Field crop: maize
Growth stage: 2
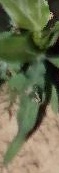
Species: maize